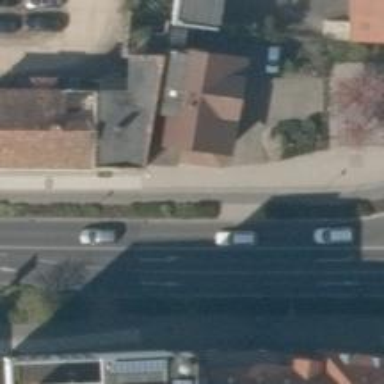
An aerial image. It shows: Secondary road with asphalt surface. There are sidewalks on both sides and cycle track.